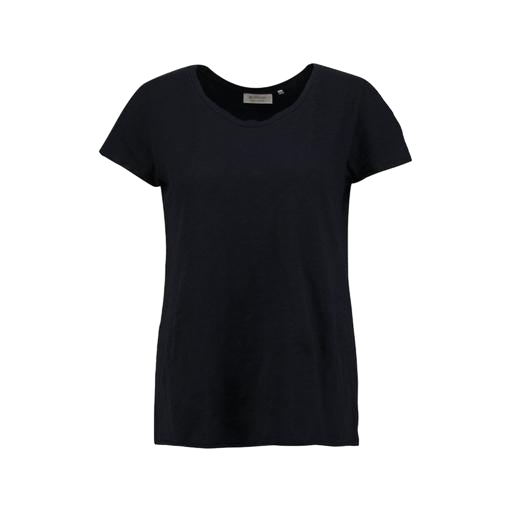
black v-neck t-shirt only macy, black relaxed fit t-shirt, black curved hem t-shirt, white background